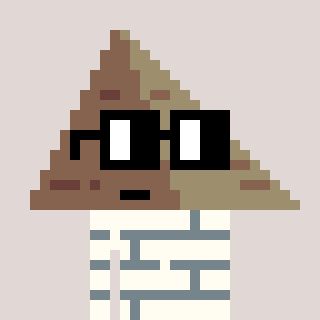
a pixel art character with square black glasses, a pyramid-shaped head and a grayscale-colored body on a warm background